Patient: sex F, age 78
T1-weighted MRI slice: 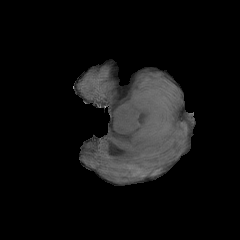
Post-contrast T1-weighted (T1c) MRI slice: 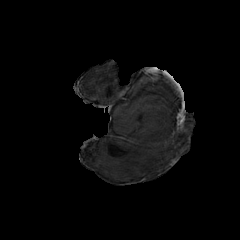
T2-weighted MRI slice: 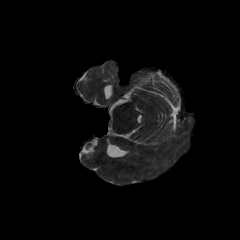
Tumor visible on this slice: no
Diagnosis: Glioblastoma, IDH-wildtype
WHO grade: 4